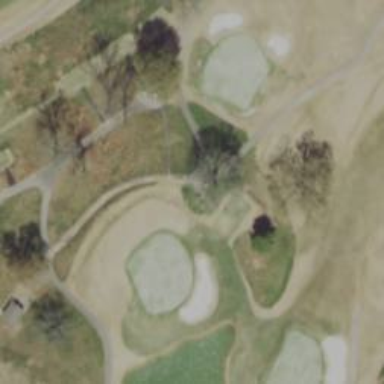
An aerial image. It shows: Serene golf path.